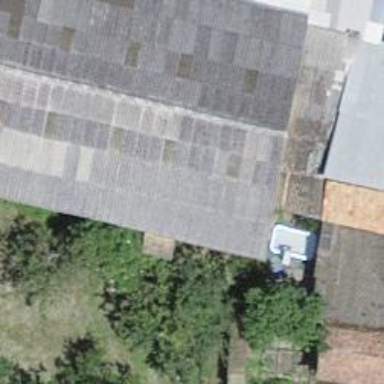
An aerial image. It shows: Barn.